Question: I am working with python plugins for qgis.I have two form designed and .I am calling from as follows:
'''
except DbConnection.DbError, e:
QApplication.restoreOverrideCursor()
DlgDbError.showError(e, self)
return
'''
my DlgDbError.py contains:
'''
def showError(e, parent):
global w
w = DlgDbError(e,parent)
w.show()
'''
But when is shown,it is shown below form.

Does form has setfocus property??I tried googling around,but no success.Even if i set to ,it is not working.
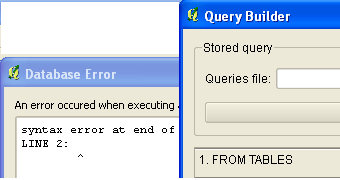
Answer: Check out the QWidget methods 'activateWindow', 'raise' and 'setFocus' in <URL>.
Note also that in PyQt, 'raise' is renamed to 'raise_'.